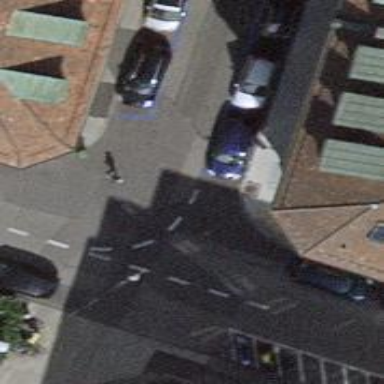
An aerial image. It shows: Unmarked road crossing.